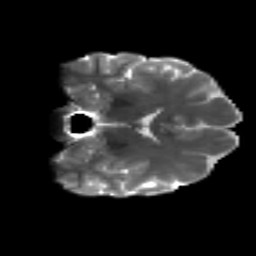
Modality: T2w
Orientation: coronal
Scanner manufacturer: siemens
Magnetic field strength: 3 T
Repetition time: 4.16 s
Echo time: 0.0806 s